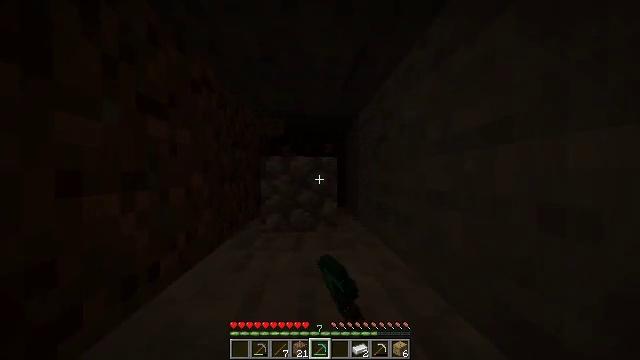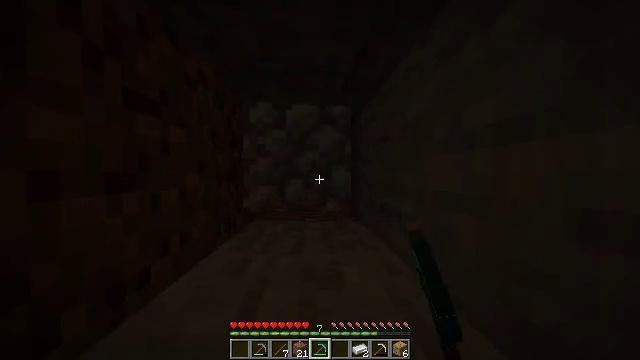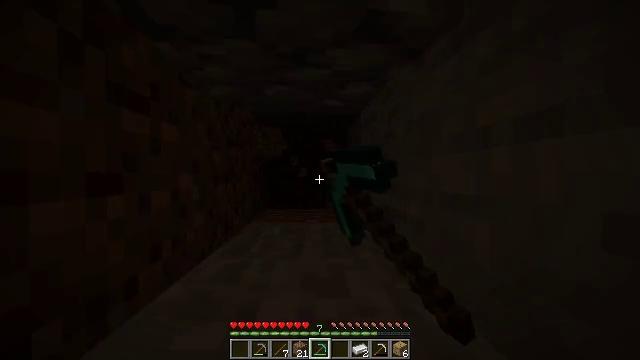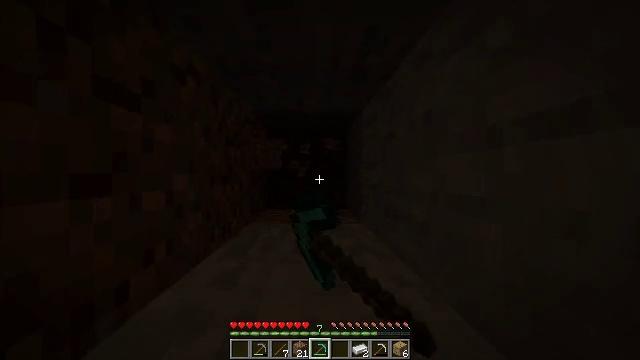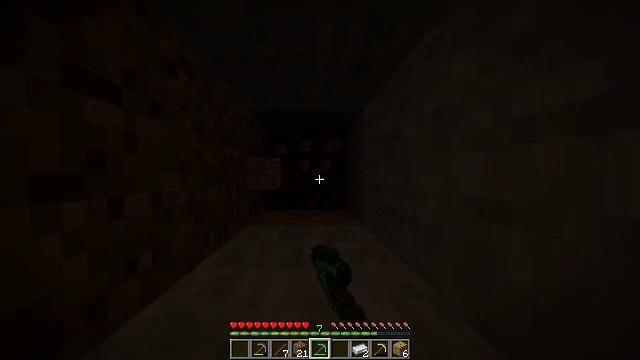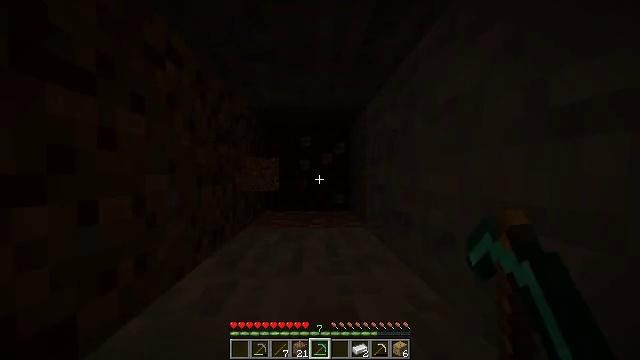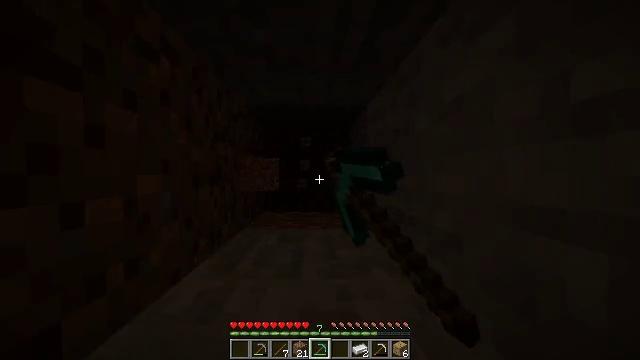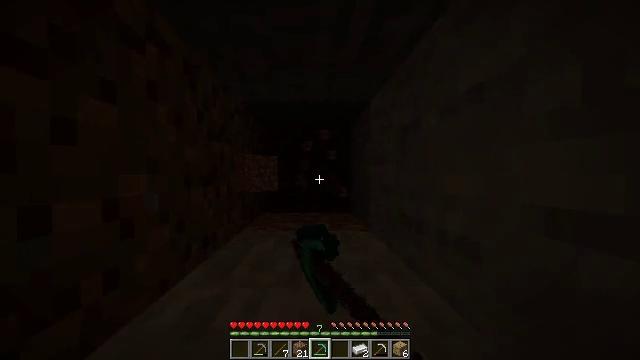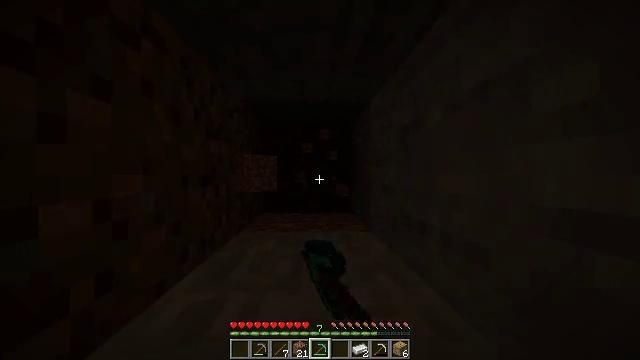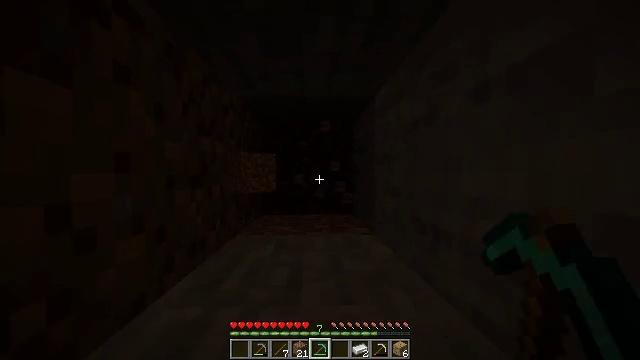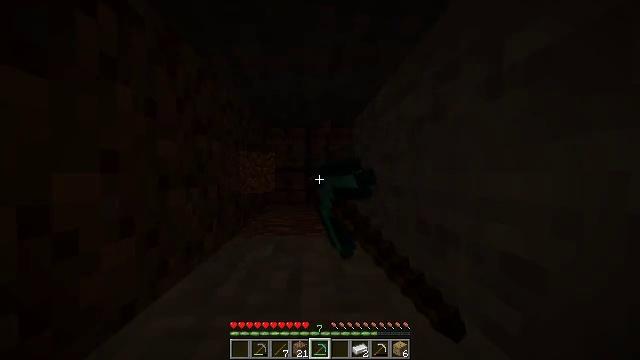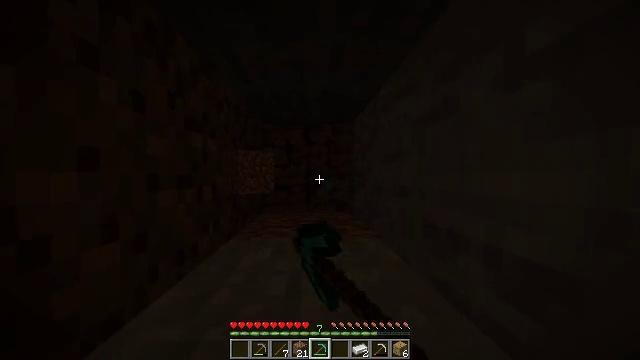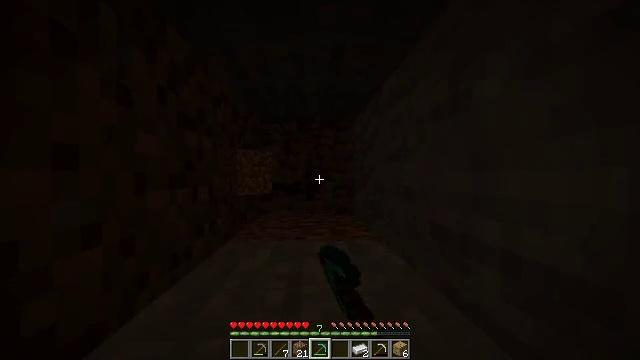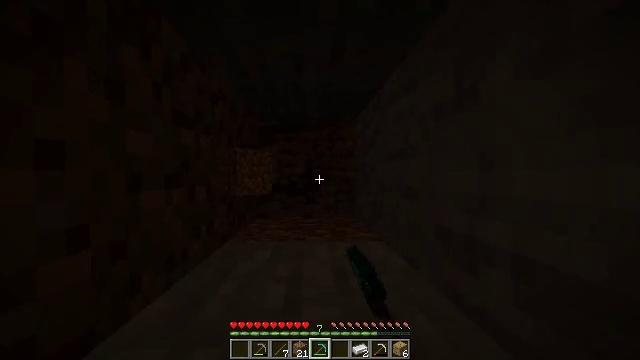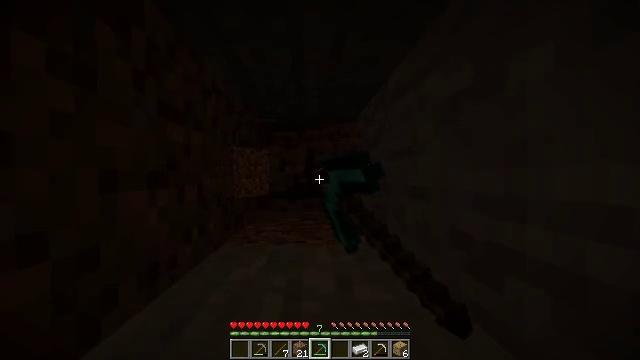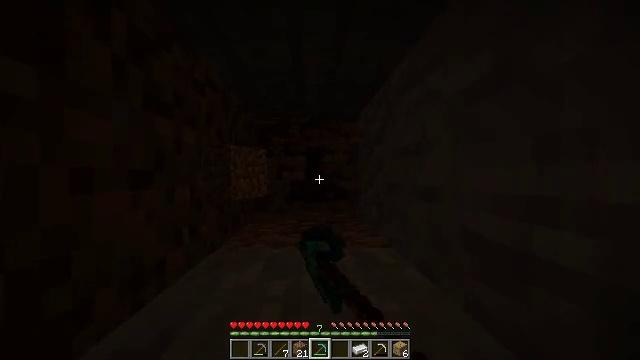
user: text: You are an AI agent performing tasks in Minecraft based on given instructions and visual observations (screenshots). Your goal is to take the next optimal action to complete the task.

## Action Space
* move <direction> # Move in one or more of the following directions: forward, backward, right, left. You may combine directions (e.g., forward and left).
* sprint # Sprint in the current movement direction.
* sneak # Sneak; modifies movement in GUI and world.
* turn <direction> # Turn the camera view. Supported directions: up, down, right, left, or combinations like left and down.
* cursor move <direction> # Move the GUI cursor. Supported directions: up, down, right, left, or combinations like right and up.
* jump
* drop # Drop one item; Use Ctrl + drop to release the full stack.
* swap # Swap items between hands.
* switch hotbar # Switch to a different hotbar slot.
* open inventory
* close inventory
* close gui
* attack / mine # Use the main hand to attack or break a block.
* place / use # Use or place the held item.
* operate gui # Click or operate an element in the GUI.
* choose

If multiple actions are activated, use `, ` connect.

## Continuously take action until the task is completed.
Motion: motion action
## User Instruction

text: Attack the ground to gather dirt.
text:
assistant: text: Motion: move forward, attack / mine
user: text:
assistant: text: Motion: move forward, attack / mine
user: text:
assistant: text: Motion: move forward, attack / mine
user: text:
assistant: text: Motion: move forward, attack / mine
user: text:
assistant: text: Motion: move forward, attack / mine
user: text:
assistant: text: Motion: move forward, attack / mine
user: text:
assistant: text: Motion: move forward, attack / mine
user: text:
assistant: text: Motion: move forward, attack / mine
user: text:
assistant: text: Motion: move forward, attack / mine
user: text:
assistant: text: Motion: move forward, attack / mine
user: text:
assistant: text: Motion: move forward, attack / mine
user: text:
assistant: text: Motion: move forward, attack / mine
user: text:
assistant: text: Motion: move forward, attack / mine
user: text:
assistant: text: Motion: move forward, attack / mine
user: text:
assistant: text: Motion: move forward, attack / mine
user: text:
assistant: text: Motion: move forward, attack / mine
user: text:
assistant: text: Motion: move forward, attack / mine
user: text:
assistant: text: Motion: move forward, attack / mine
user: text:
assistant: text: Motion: move forward, attack / mine
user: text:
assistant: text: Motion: move forward, attack / mine
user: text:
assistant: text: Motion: move forward, attack / mine
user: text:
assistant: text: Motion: move forward
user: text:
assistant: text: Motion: no_op
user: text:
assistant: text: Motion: no_op
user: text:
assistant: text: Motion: no_op
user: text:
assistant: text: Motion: no_op
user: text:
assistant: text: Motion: no_op
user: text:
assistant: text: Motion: no_op
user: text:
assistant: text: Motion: no_op
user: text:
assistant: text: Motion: no_op